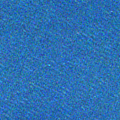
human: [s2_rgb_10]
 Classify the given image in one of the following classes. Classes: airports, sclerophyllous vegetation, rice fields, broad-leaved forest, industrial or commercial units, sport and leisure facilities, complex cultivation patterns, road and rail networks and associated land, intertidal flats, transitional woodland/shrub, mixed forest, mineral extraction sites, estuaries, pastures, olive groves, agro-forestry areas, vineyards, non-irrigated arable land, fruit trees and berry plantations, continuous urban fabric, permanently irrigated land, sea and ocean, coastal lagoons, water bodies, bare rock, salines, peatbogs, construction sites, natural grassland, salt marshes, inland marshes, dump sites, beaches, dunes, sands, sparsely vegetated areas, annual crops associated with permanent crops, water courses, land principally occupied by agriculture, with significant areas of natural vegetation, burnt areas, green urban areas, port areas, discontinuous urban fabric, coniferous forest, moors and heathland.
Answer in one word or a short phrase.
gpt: sea and ocean